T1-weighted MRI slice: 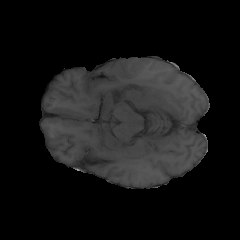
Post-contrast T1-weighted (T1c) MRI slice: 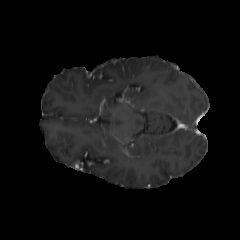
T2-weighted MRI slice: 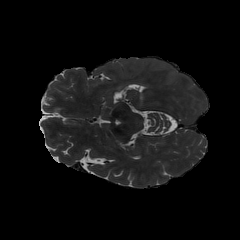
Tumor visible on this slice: yes